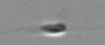
Label: flagellate_morphotype3